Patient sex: M
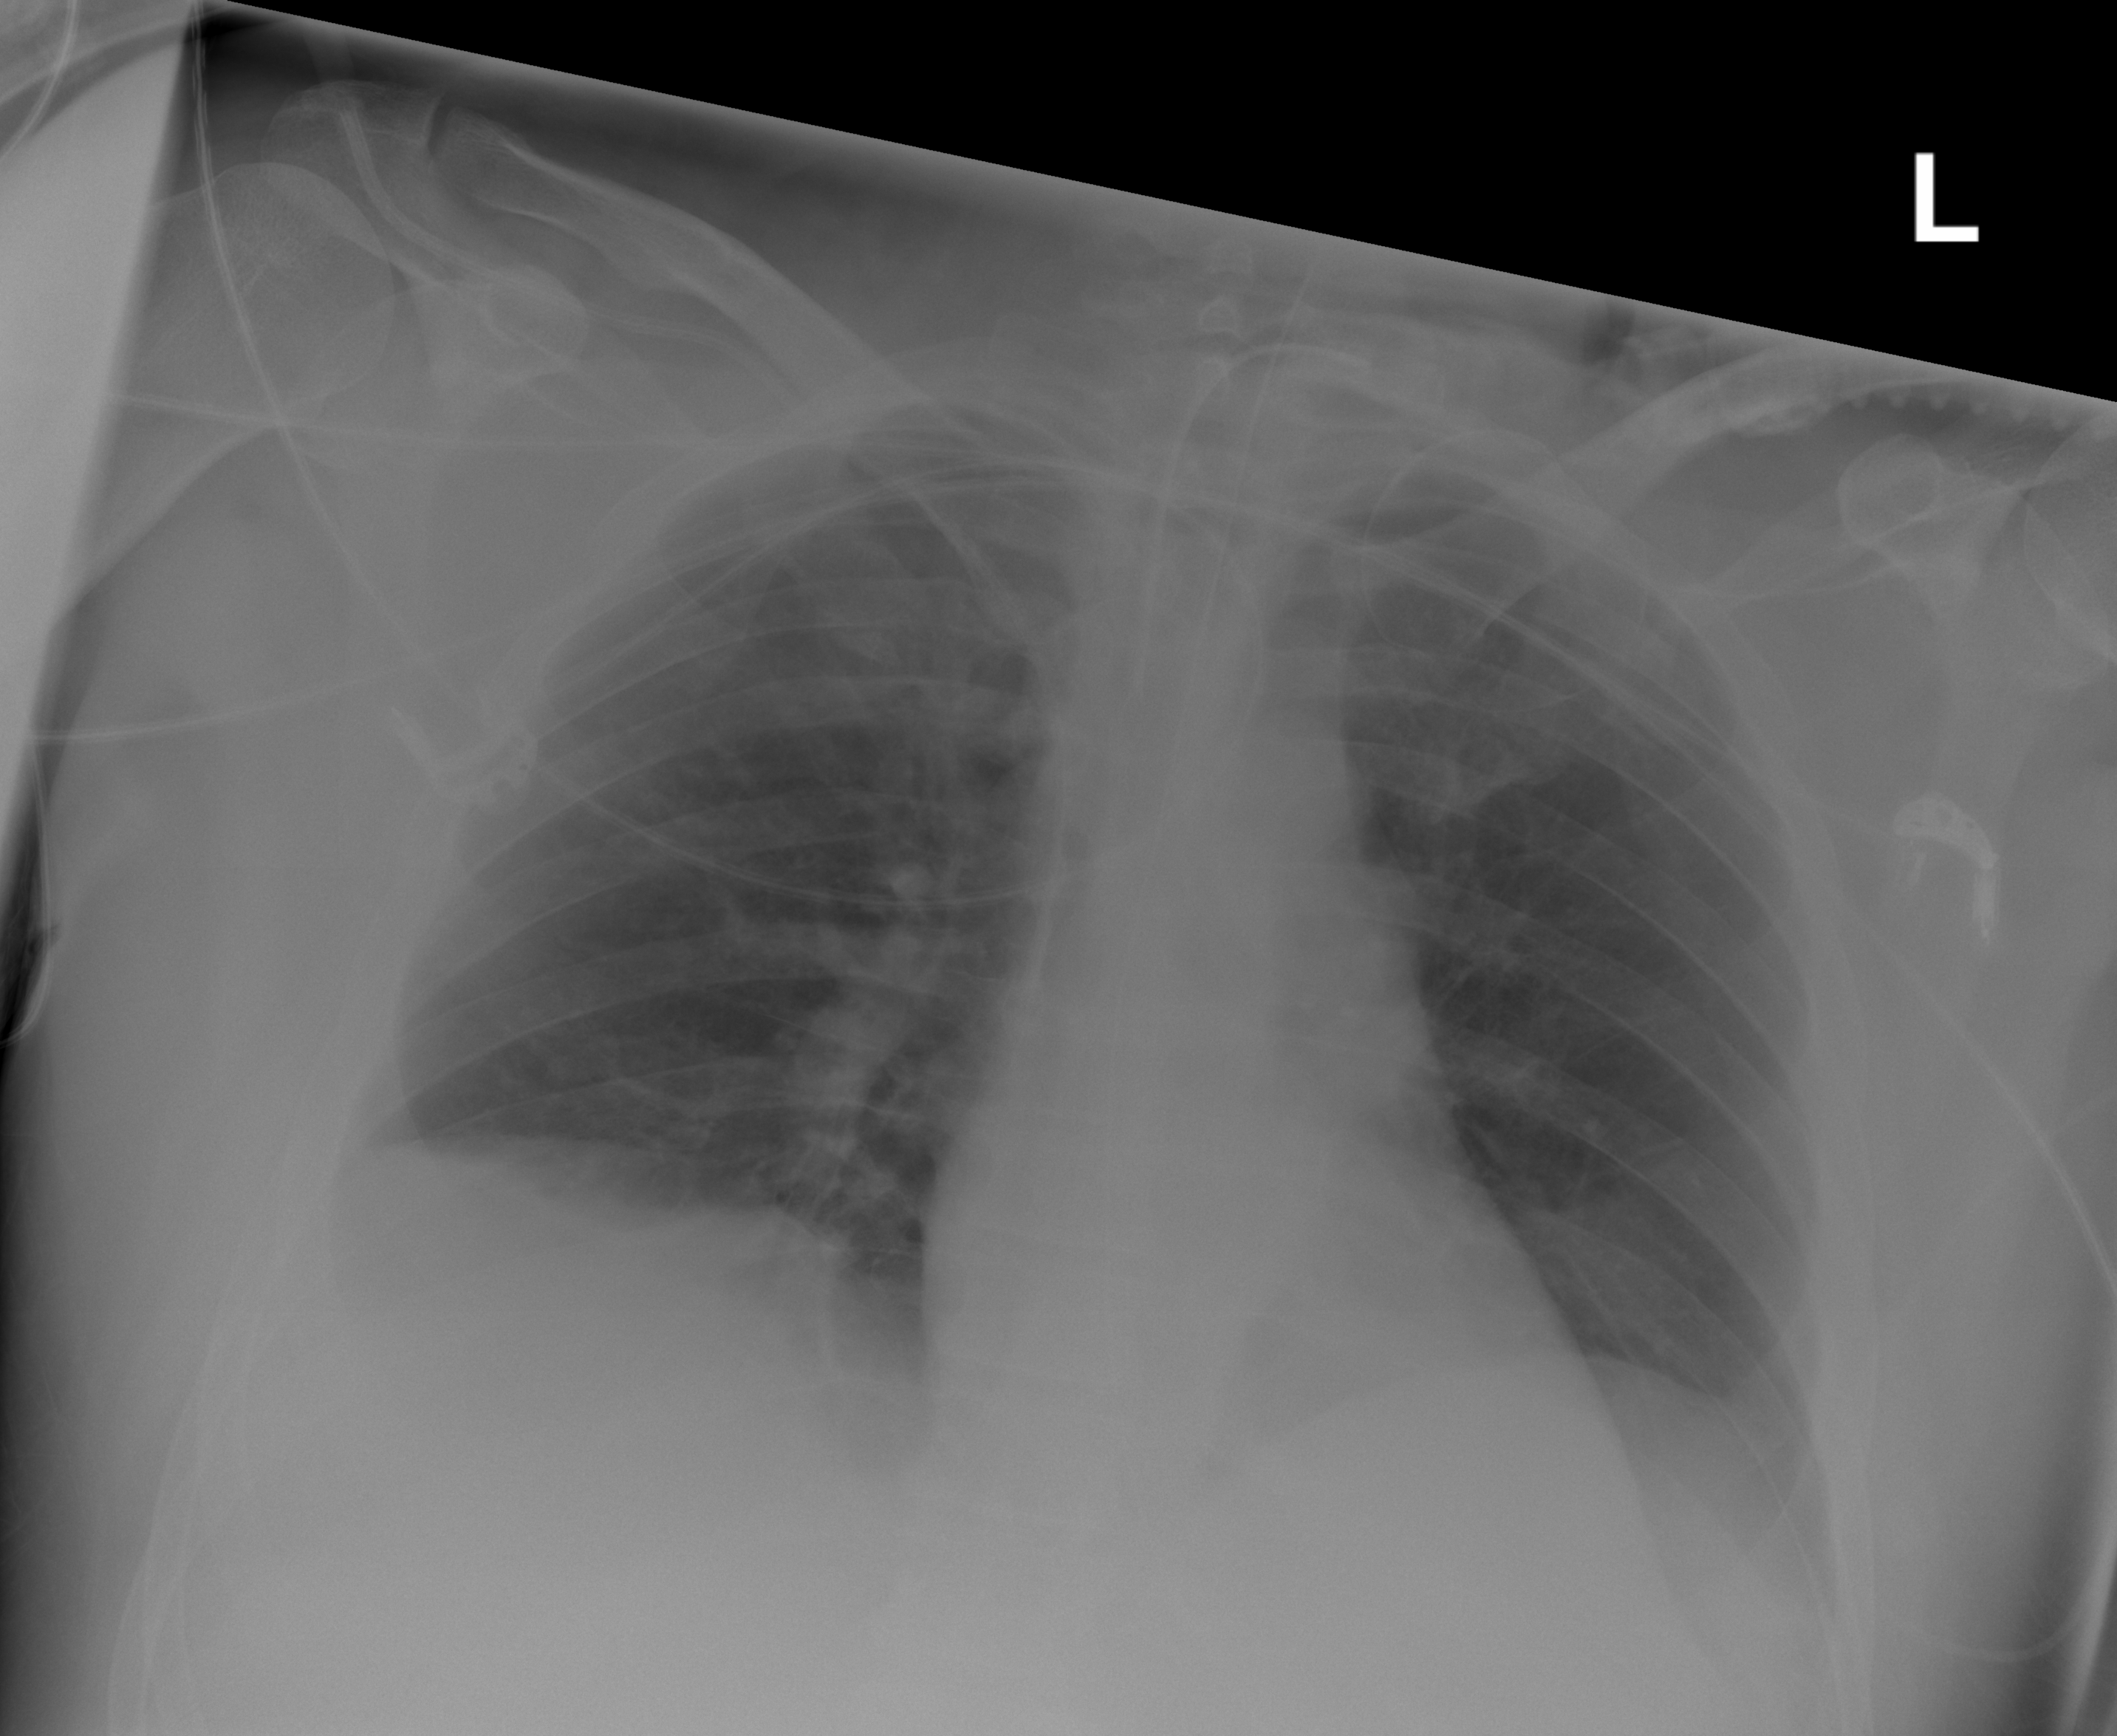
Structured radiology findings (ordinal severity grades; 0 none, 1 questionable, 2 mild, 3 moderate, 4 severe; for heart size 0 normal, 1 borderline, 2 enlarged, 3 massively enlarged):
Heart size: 2
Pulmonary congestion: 0
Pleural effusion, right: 2
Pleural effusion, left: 0
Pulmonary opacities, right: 1
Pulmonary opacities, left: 0
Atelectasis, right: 2
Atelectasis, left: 2